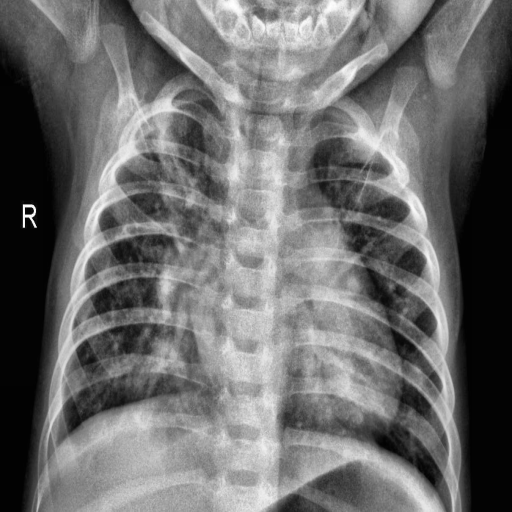
Finding: PNEUMONIA